I will show an image sequence of human cooking. I have annotated the images with numbered circles. Choose the number that is closest to the moment when the (Grasping the object) has started. You are a five-time world champion in this game. Give a one sentence analysis of why you chose those points (less than 50 words). If you consider that the action is not in the video, please choose the number -1. Provide your answer at the end in a json file of this format: {"points": []}
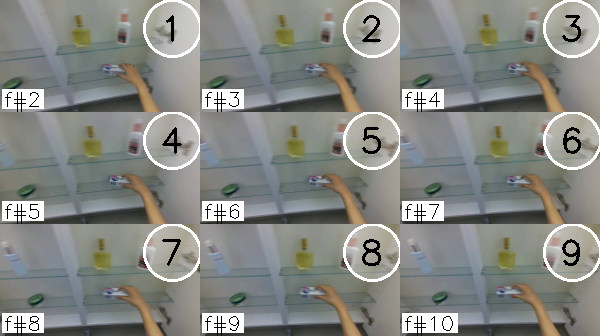
Frame 2 shows the clearest moment of hand-object contact.
{"points": [2]}